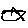
Label: star